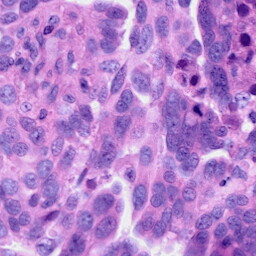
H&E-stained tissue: Ovarian